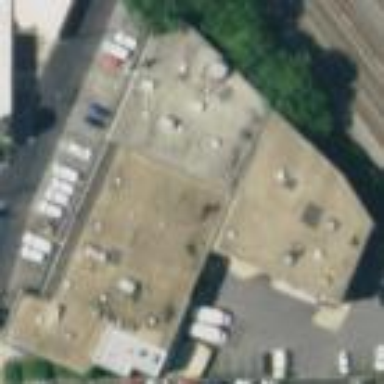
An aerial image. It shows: Industrial building.